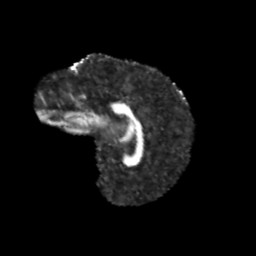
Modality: FA
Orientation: sagittal
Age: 10
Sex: male
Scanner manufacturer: siemens
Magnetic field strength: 3 T
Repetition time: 3.8 s
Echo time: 0.07 s